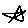
Label: star